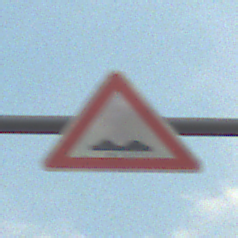
Verkehrszeichen: UnebeneFahrbahn
Umgebung: Outdoor, Suburban
Tageszeit: SunriseSunset
Wetter: PartlyCloudy
Licht: Natural
Jahreszeit: NotSpecified
Kontrast: MediumContrast